Field crop: maize
Growth stage: 2
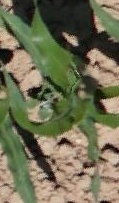
Species: maize